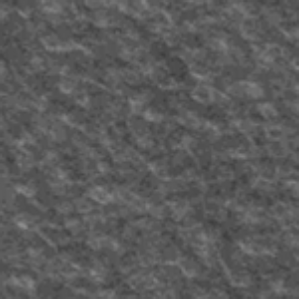
Label: frost